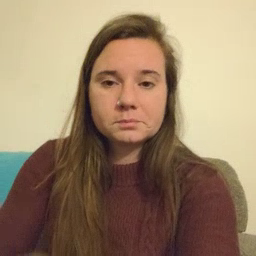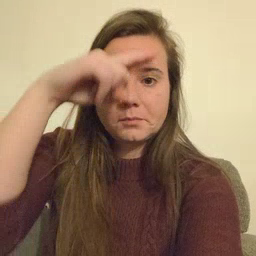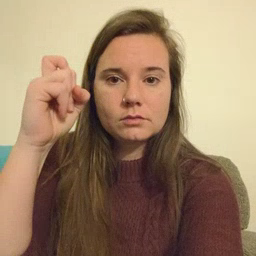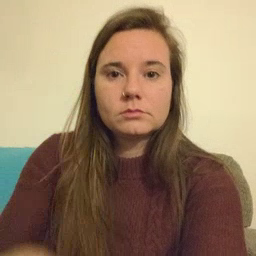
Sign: because